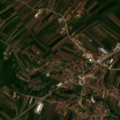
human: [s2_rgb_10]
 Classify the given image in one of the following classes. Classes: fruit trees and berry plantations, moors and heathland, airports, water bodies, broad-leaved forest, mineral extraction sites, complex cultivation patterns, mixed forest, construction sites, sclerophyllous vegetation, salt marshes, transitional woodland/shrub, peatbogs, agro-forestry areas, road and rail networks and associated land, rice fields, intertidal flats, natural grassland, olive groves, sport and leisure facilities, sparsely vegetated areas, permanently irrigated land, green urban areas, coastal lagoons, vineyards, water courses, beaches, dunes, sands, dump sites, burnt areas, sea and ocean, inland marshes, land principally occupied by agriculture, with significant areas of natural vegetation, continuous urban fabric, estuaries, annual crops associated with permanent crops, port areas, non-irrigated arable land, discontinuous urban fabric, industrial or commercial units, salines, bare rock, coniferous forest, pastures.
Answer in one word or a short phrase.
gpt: discontinuous urban fabric, complex cultivation patterns, transitional woodland/shrub